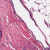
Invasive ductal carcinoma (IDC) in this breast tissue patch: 0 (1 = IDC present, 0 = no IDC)